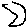
Label: moon